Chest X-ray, PA view. Patient: 59 years old, sex F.
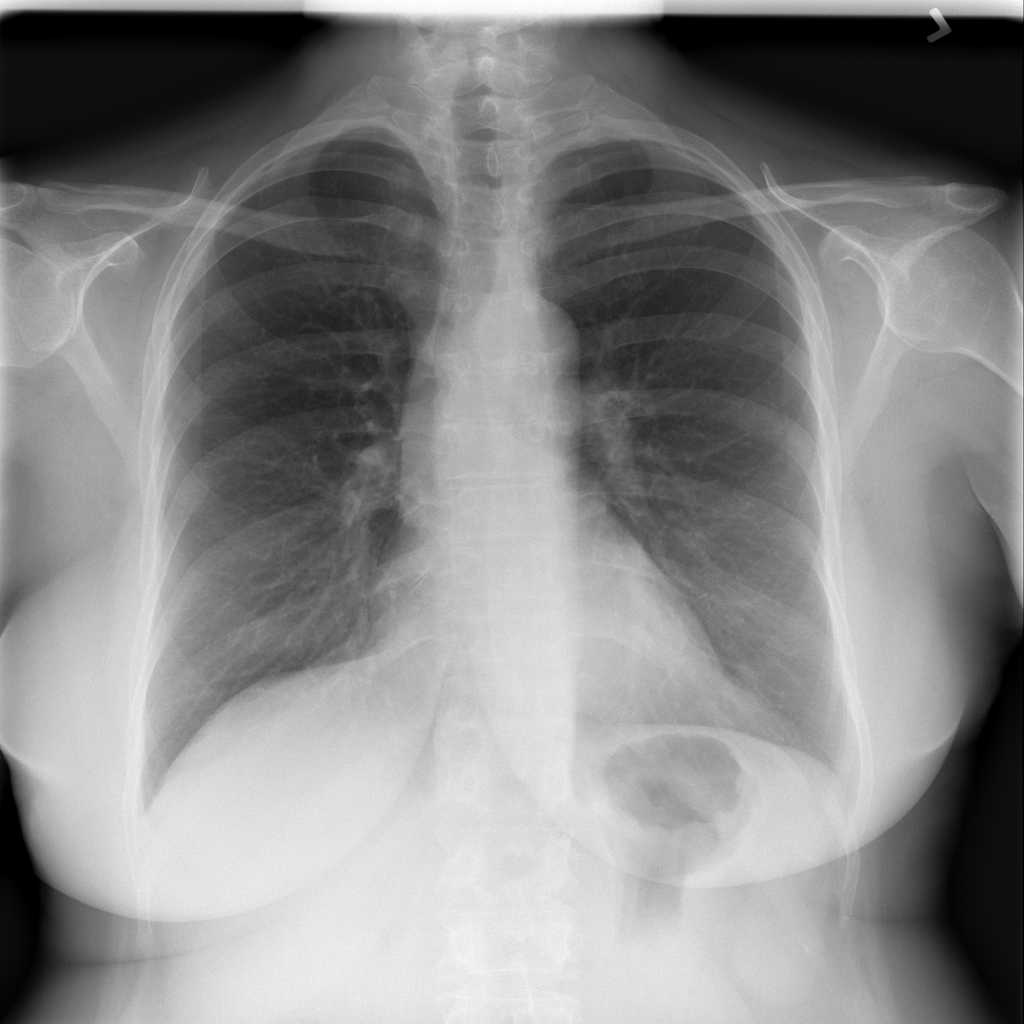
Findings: No Finding